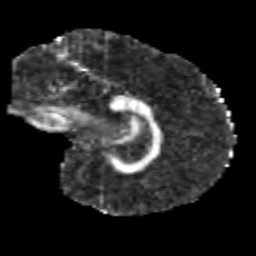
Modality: FA
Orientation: sagittal
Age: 10
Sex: male
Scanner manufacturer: siemens
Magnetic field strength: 3 T
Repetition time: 3.8 s
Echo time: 0.07 s